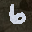
Label: 6